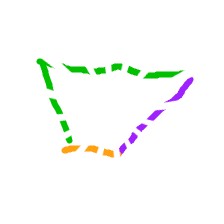
Shape: trapezoid